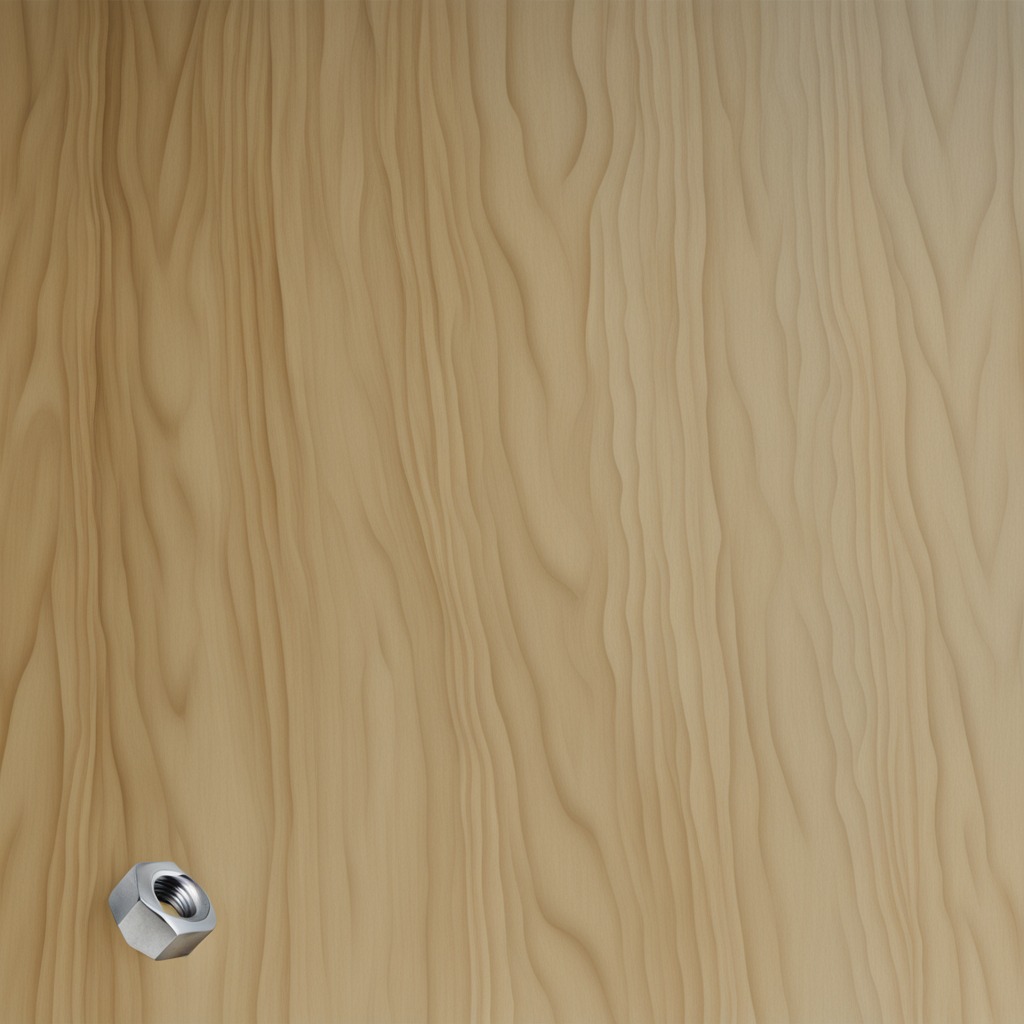
A metal nut is lying on a plywood surface in a paint workshop lit by afternoon window light.